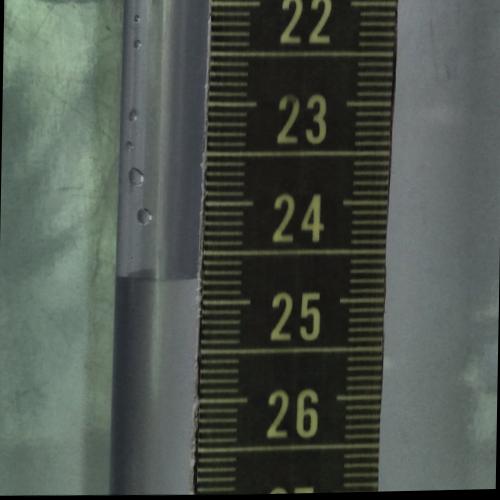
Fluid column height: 24.8 cm